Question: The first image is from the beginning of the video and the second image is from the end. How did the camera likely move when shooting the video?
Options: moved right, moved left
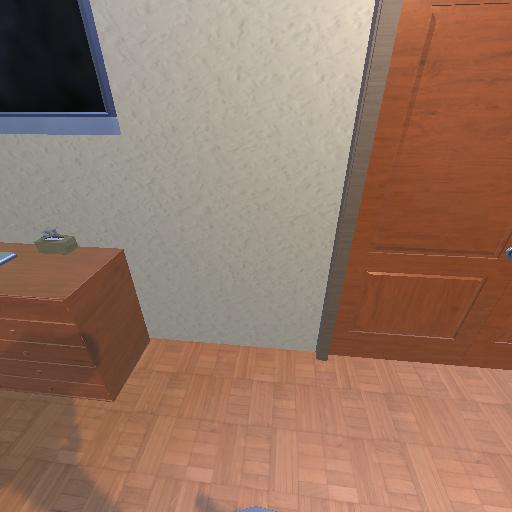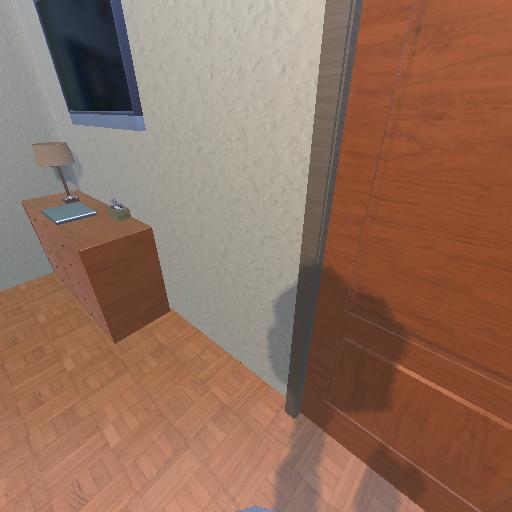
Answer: moved right